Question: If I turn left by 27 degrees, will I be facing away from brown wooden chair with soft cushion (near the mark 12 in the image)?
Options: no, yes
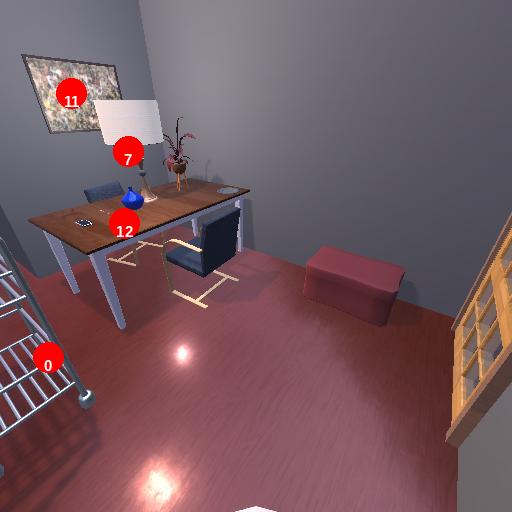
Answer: no